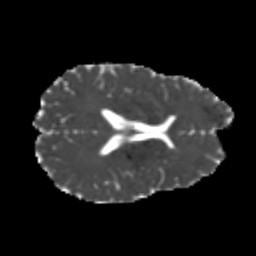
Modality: MD
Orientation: axial
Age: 26
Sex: male
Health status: healthy
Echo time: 0.074 s